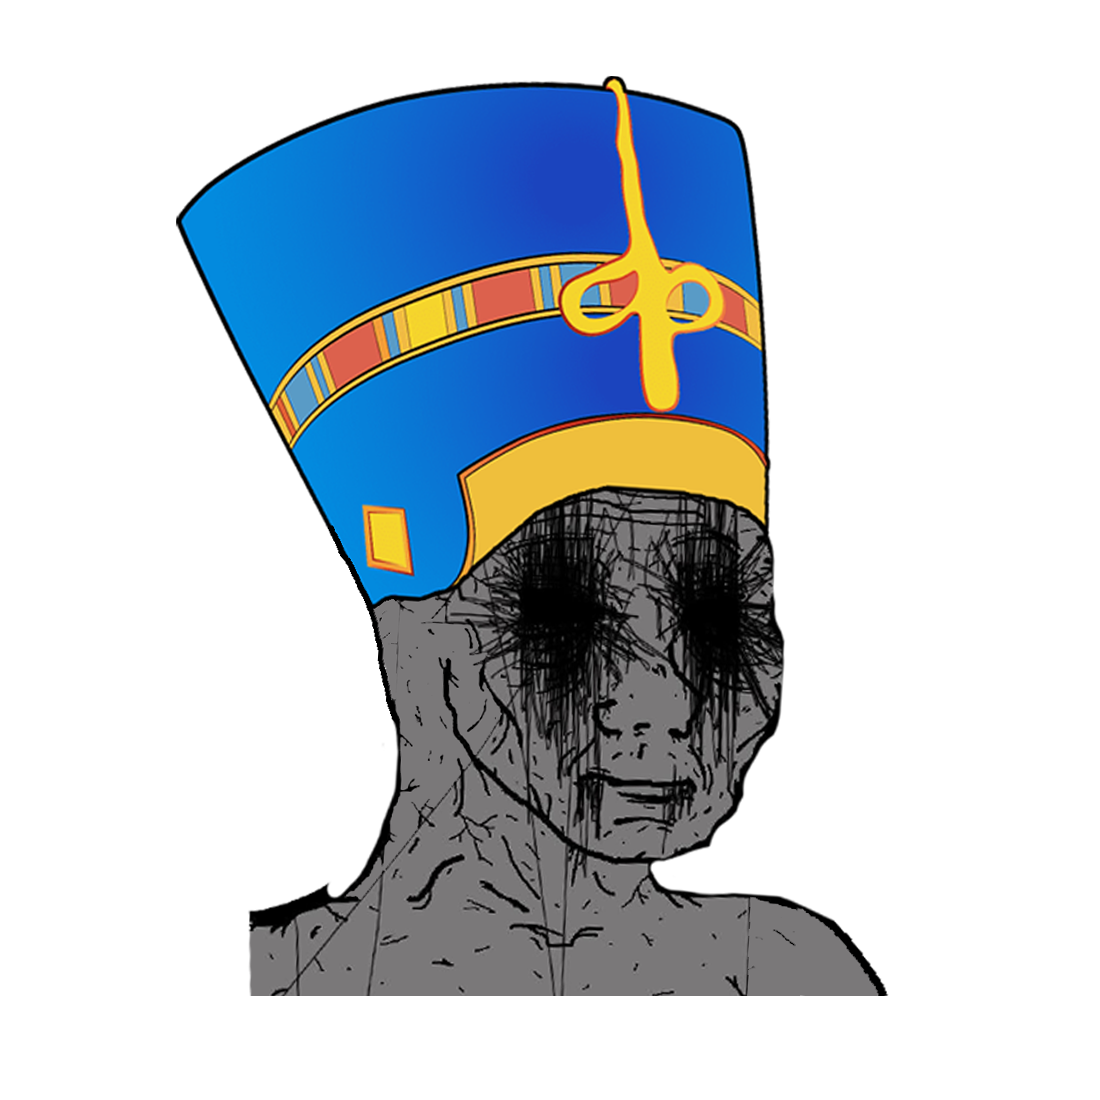
Label: 5_Tired_Wojak